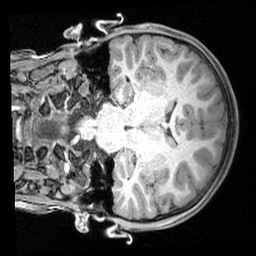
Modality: T1w
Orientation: coronal
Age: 9
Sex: female
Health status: ill
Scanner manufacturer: siemens
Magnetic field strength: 3 T
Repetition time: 1.6 s
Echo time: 0.00179 s